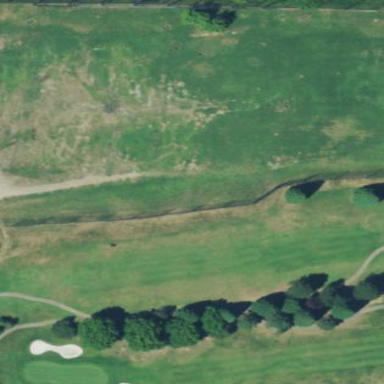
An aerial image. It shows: Grassy area designated for driving range golf.